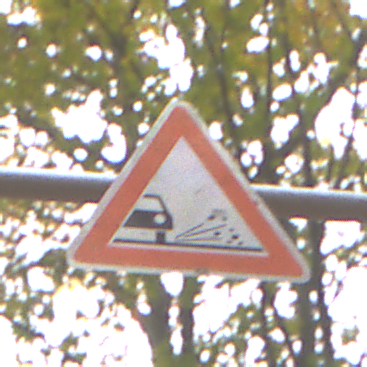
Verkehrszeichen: SplittSchotter
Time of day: Midday
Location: Outdoor (Nature)
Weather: Overcast
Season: NotSpecified
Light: Natural